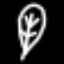
Label: leaf